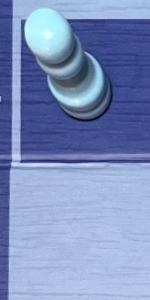
Label: Empty